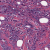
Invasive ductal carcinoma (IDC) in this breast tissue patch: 1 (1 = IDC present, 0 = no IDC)